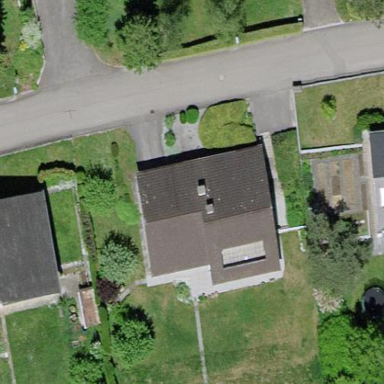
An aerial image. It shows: Simple and straightforward house.